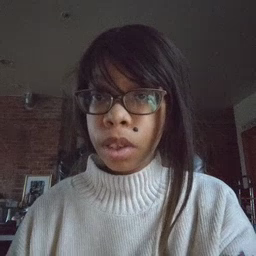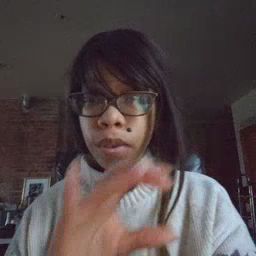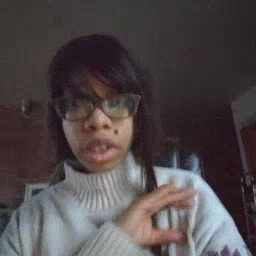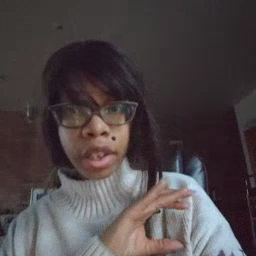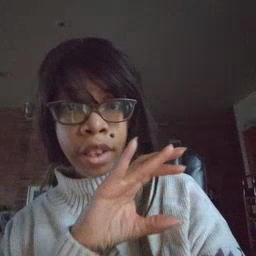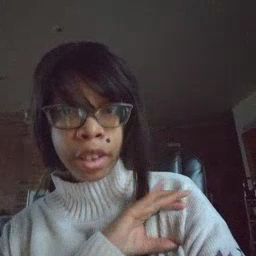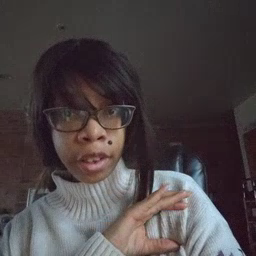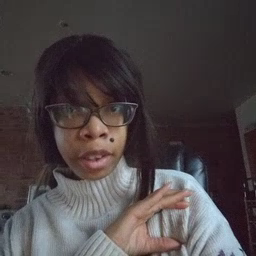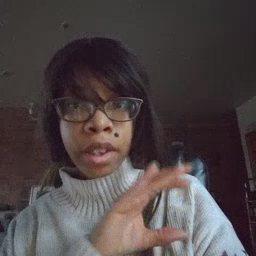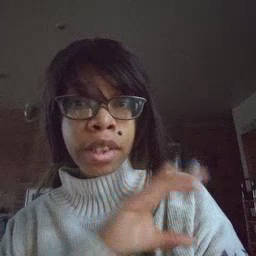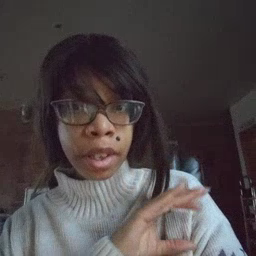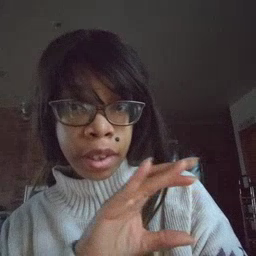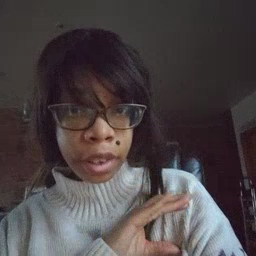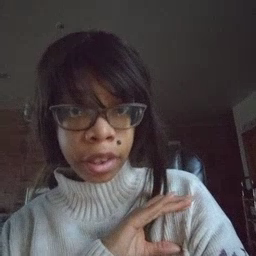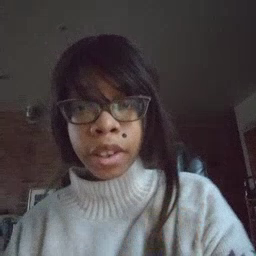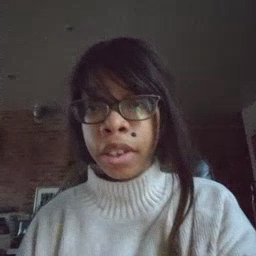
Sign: police